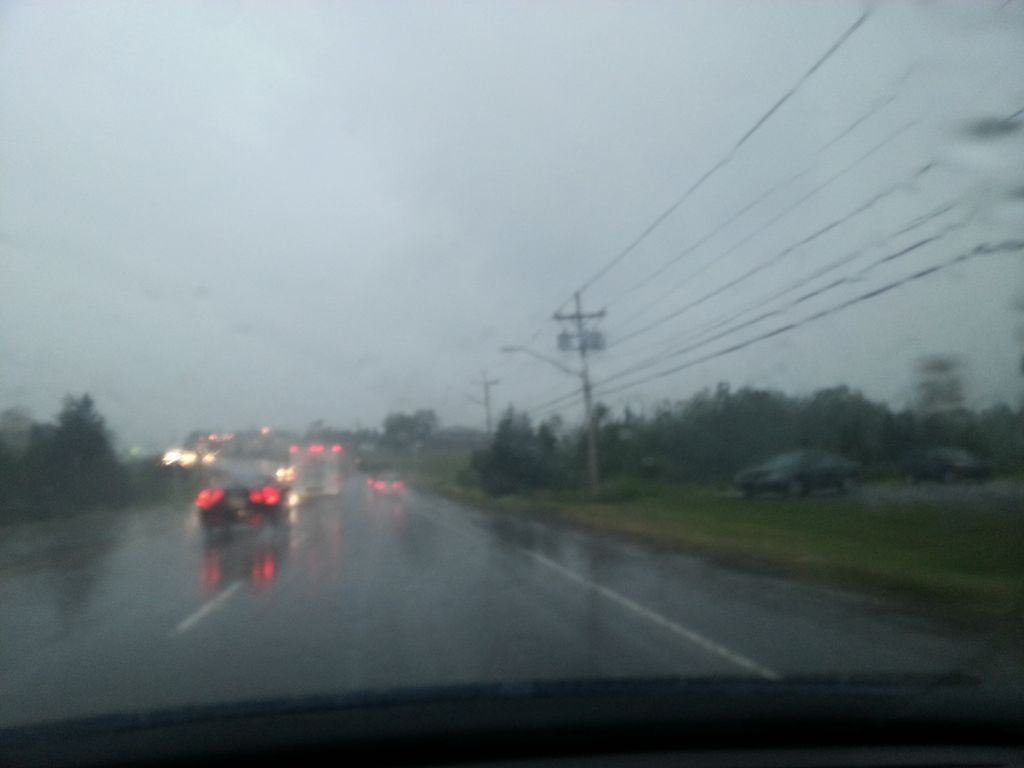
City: charlottetown